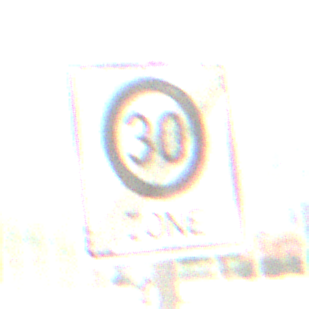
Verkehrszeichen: EndeZone30
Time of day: MorningAfternoon
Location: Outdoor (Suburban)
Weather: Clear
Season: NotSpecified
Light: Natural